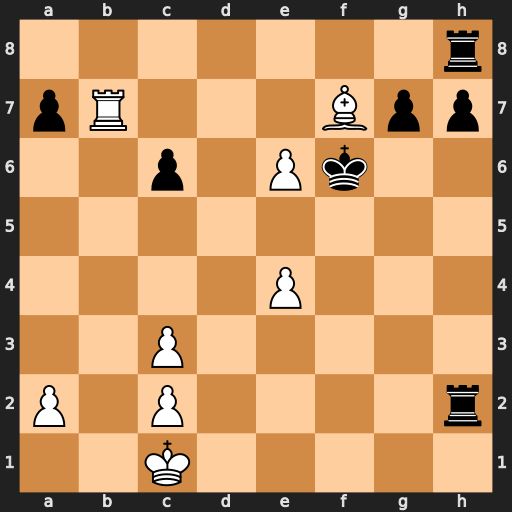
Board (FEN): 7r/pR3Bpp/2p1Pk2/8/4P3/2P5/P1P4r/2K5
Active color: w
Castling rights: -
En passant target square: -
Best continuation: e5+ Kxe5 e7